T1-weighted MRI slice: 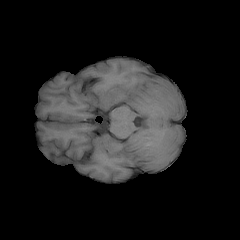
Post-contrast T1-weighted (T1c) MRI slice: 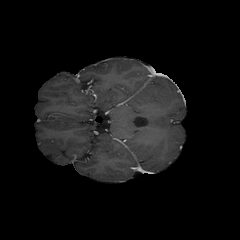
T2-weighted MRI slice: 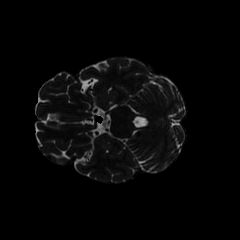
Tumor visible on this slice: no